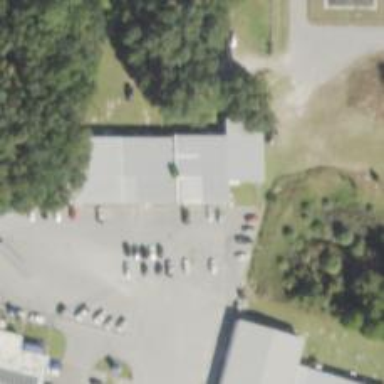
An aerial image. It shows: Healthcare clinic.